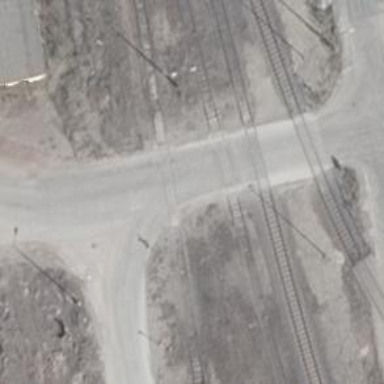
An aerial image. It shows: Level crossing along the railway.